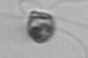
Label: flagellate_morphotype1